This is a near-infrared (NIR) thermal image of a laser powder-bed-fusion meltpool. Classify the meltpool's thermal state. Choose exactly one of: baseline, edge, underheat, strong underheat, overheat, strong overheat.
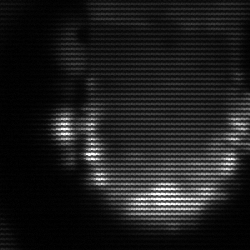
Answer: baseline